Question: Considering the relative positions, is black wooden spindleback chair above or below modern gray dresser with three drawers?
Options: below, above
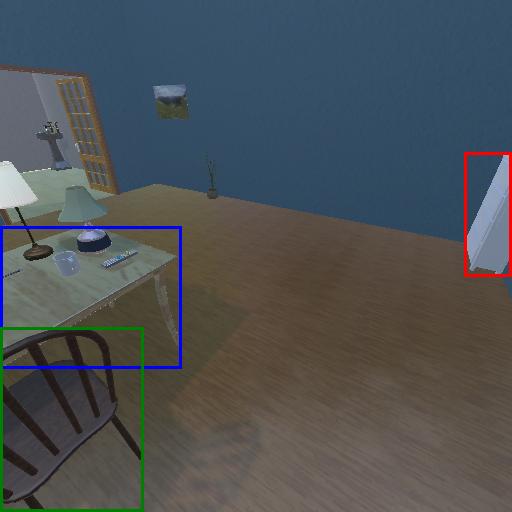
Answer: below